Field crop: maize
Growth stage: 2
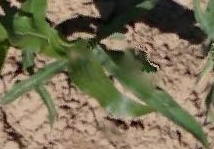
Species: maize